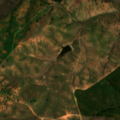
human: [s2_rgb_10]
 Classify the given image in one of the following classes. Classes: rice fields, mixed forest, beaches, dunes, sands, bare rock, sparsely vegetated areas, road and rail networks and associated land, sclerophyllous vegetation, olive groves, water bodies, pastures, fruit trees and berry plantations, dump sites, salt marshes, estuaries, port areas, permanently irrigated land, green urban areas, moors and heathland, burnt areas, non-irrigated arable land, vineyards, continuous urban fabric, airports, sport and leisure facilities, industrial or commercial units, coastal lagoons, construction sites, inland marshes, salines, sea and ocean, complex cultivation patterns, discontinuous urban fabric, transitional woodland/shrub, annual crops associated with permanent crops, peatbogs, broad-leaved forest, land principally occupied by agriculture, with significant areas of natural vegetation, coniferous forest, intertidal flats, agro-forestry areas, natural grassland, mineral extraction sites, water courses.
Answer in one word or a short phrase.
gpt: non-irrigated arable land, agro-forestry areas